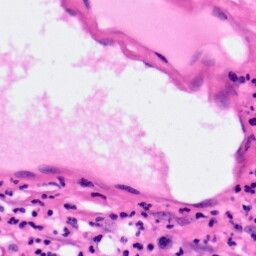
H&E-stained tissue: Pancreatic